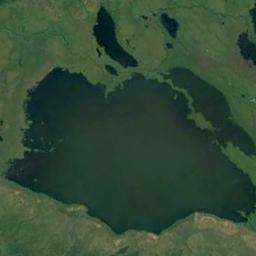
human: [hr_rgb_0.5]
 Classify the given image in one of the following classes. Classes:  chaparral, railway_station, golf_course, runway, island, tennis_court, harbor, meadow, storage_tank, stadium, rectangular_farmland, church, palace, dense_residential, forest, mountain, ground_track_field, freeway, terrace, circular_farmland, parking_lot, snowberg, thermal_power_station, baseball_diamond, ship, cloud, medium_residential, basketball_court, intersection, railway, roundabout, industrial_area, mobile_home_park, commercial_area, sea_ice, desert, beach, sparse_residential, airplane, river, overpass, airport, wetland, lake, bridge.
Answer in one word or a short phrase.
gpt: lake